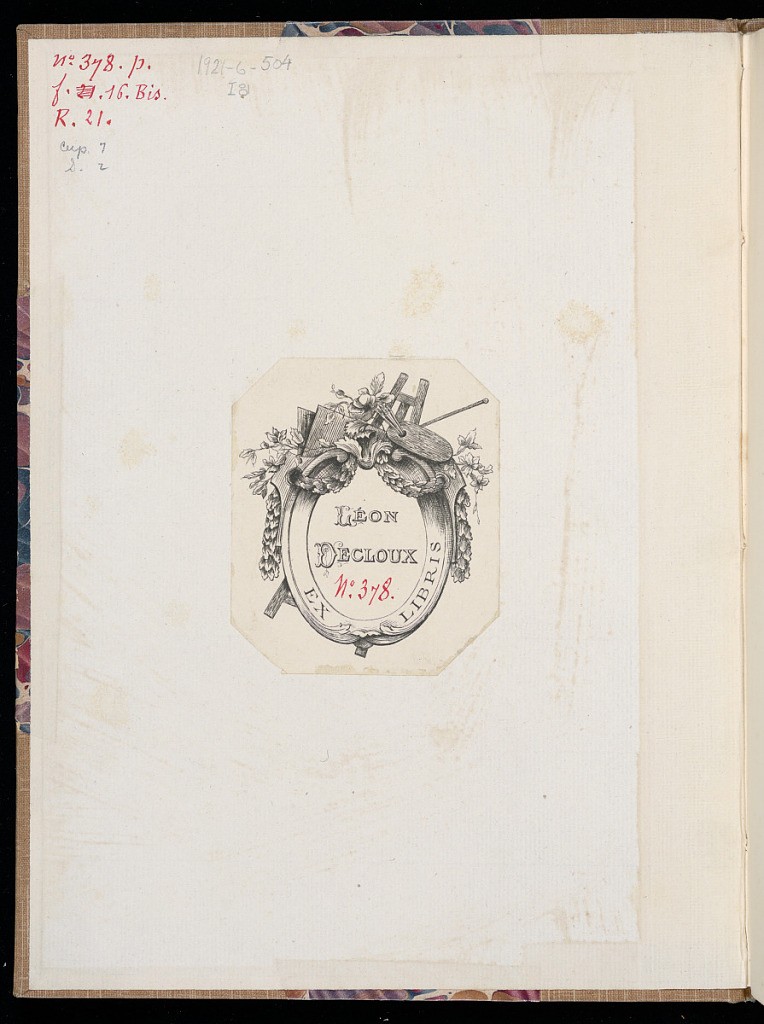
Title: Album of Prints: Livre de Vases of François Boucher
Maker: François Boucher, French, 1703–1770
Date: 1738-1777
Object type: Album
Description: Album containing the twelve prints of the Livre de Vases by François Boucher. The title page is printed in red ink (sanguine); plates 2-12 are printed in black ink.